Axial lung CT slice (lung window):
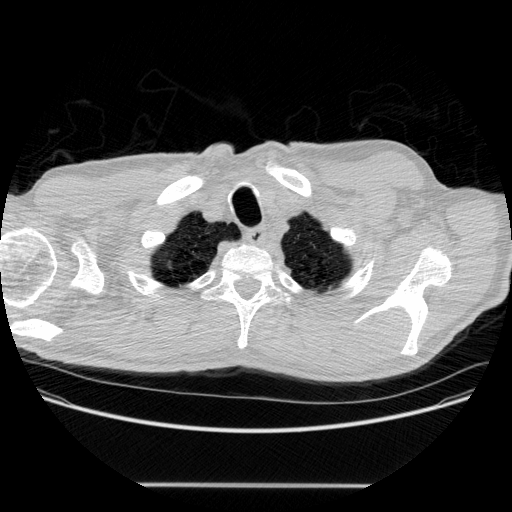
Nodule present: no